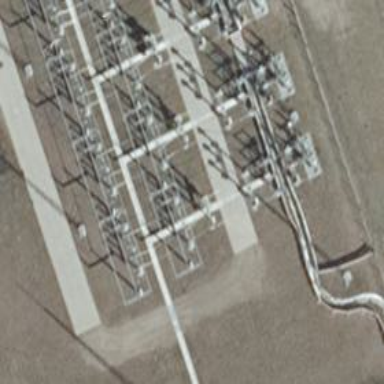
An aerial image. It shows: Power line with 3 cables. It uses busbar.